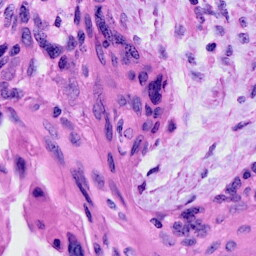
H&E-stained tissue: Cervix